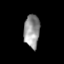
Tissue: skin
Cell type: Epithelial cells
Senescence score: 0.6759
Nuclear area (px): 510
Mean DAPI intensity: 149.21